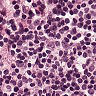
Metastatic tissue present: no